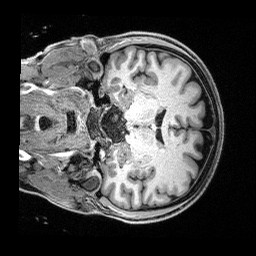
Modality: T1w
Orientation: coronal
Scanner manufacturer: siemens
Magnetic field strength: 3 T
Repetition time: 2.4 s
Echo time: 0.00122 s